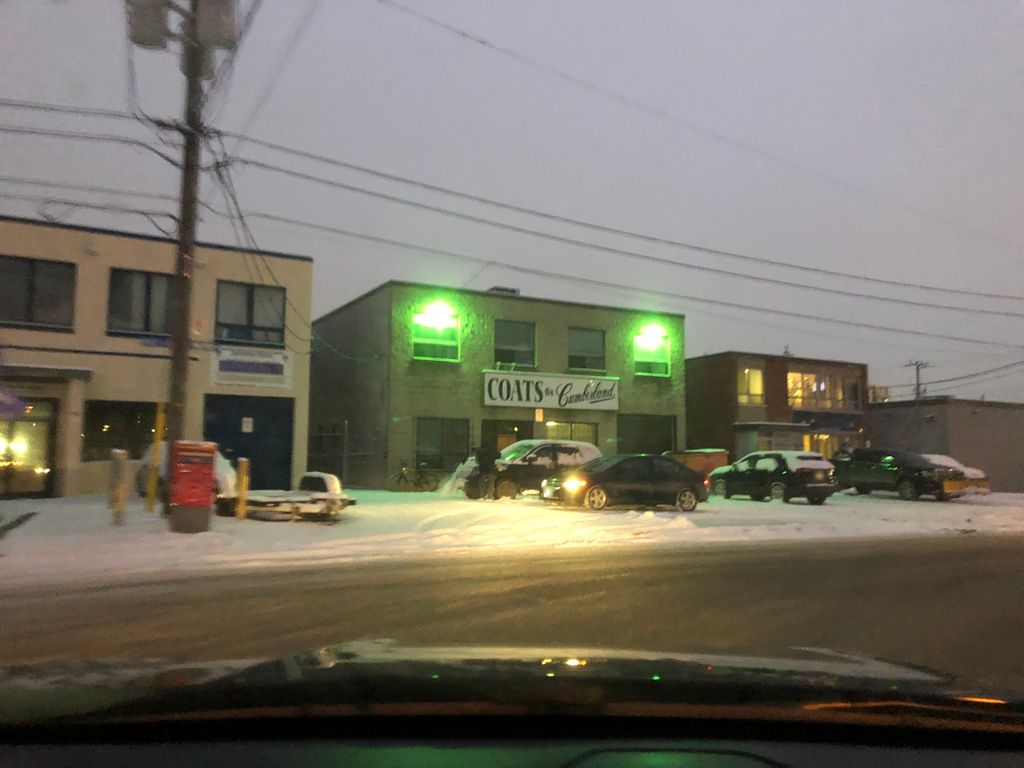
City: toronto